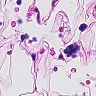
Metastatic tissue present: no